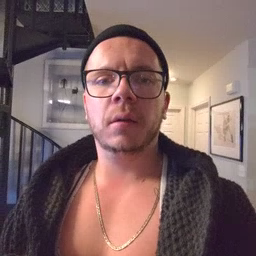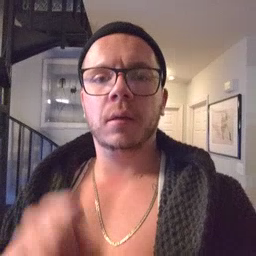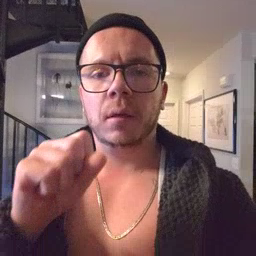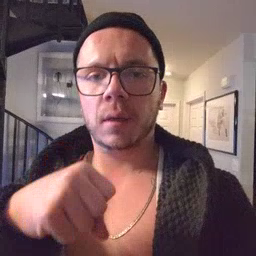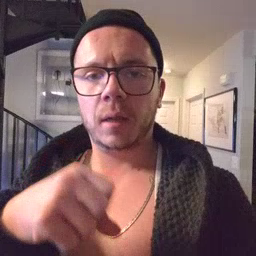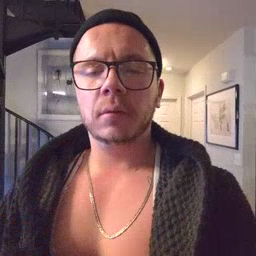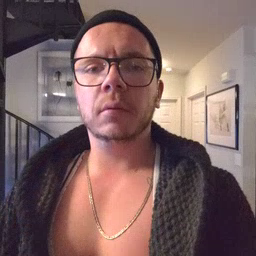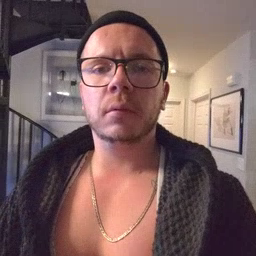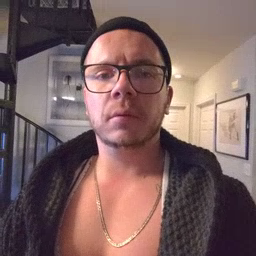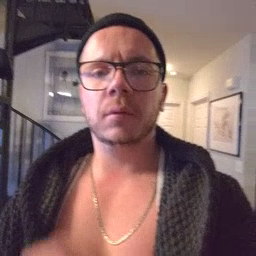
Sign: yes